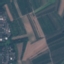
Land use / land cover: PermanentCrop